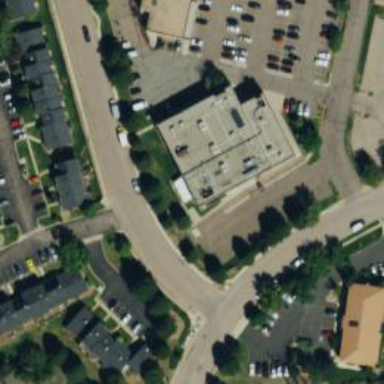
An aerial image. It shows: Building used as fitness center.